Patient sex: M
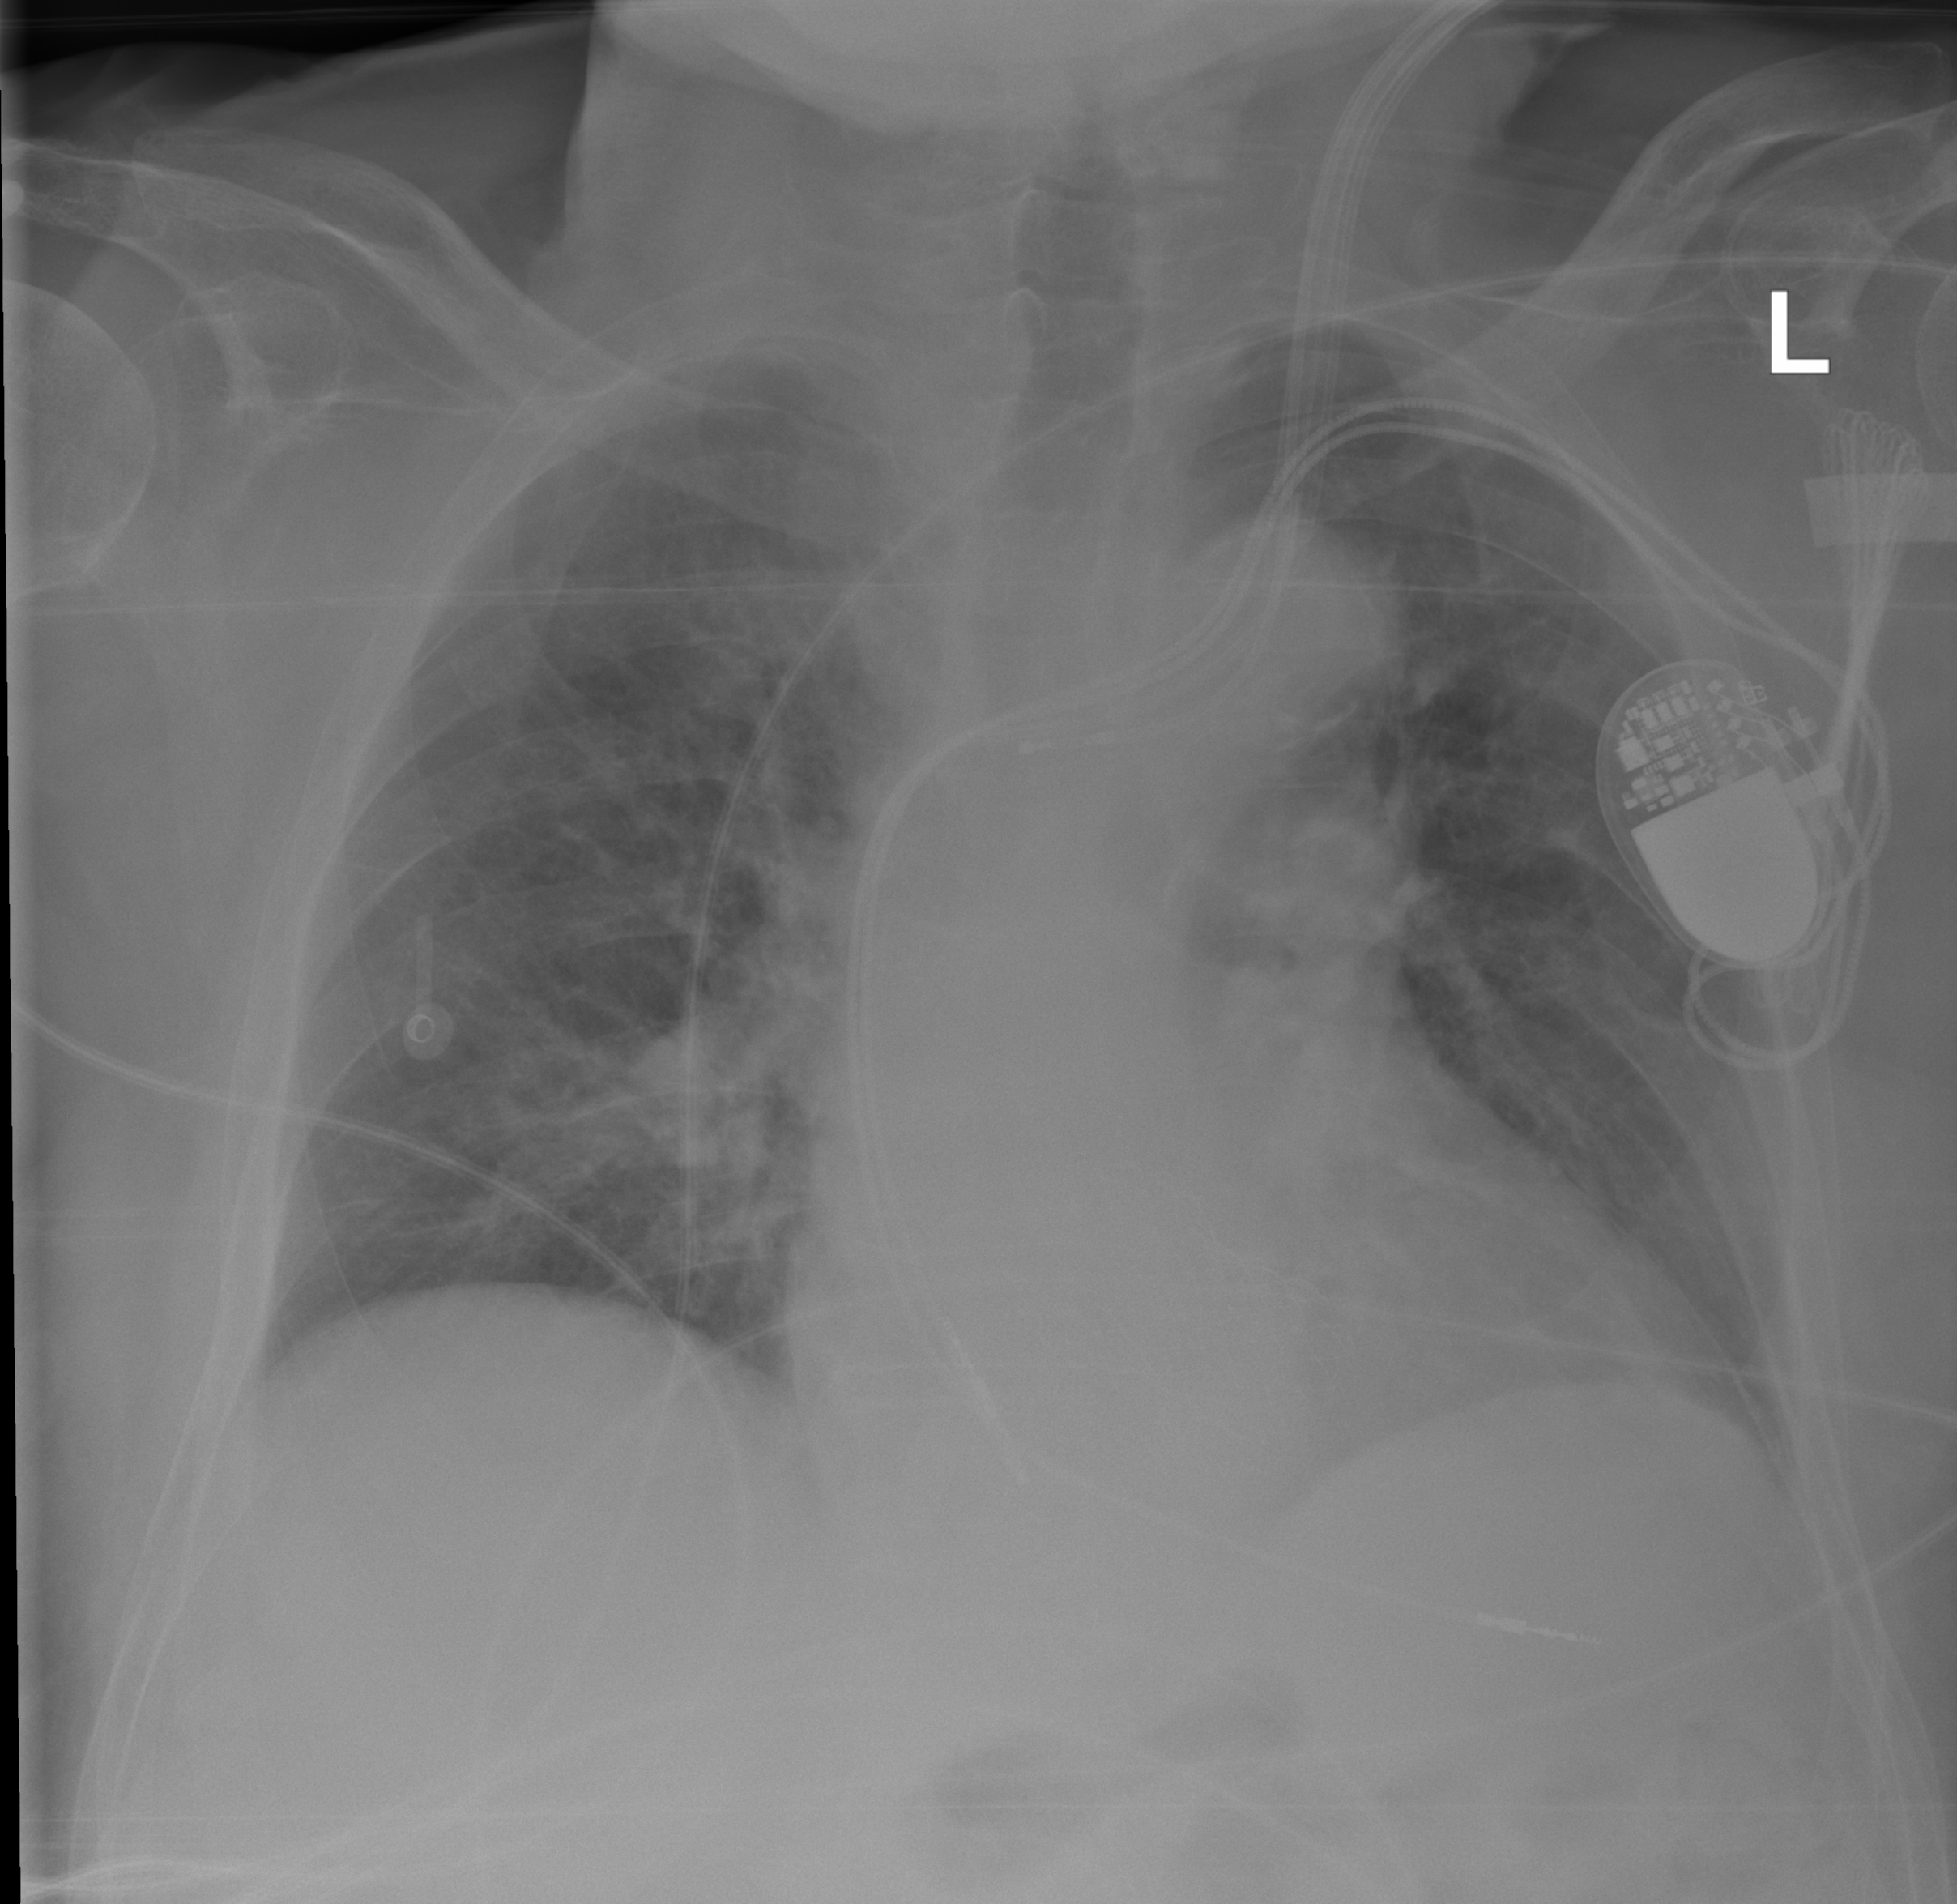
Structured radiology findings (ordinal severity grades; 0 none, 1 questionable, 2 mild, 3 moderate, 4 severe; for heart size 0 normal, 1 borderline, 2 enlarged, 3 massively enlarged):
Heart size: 2
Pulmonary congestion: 3
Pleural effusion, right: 0
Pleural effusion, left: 0
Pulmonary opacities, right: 0
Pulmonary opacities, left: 0
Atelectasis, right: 0
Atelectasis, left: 0